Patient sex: M
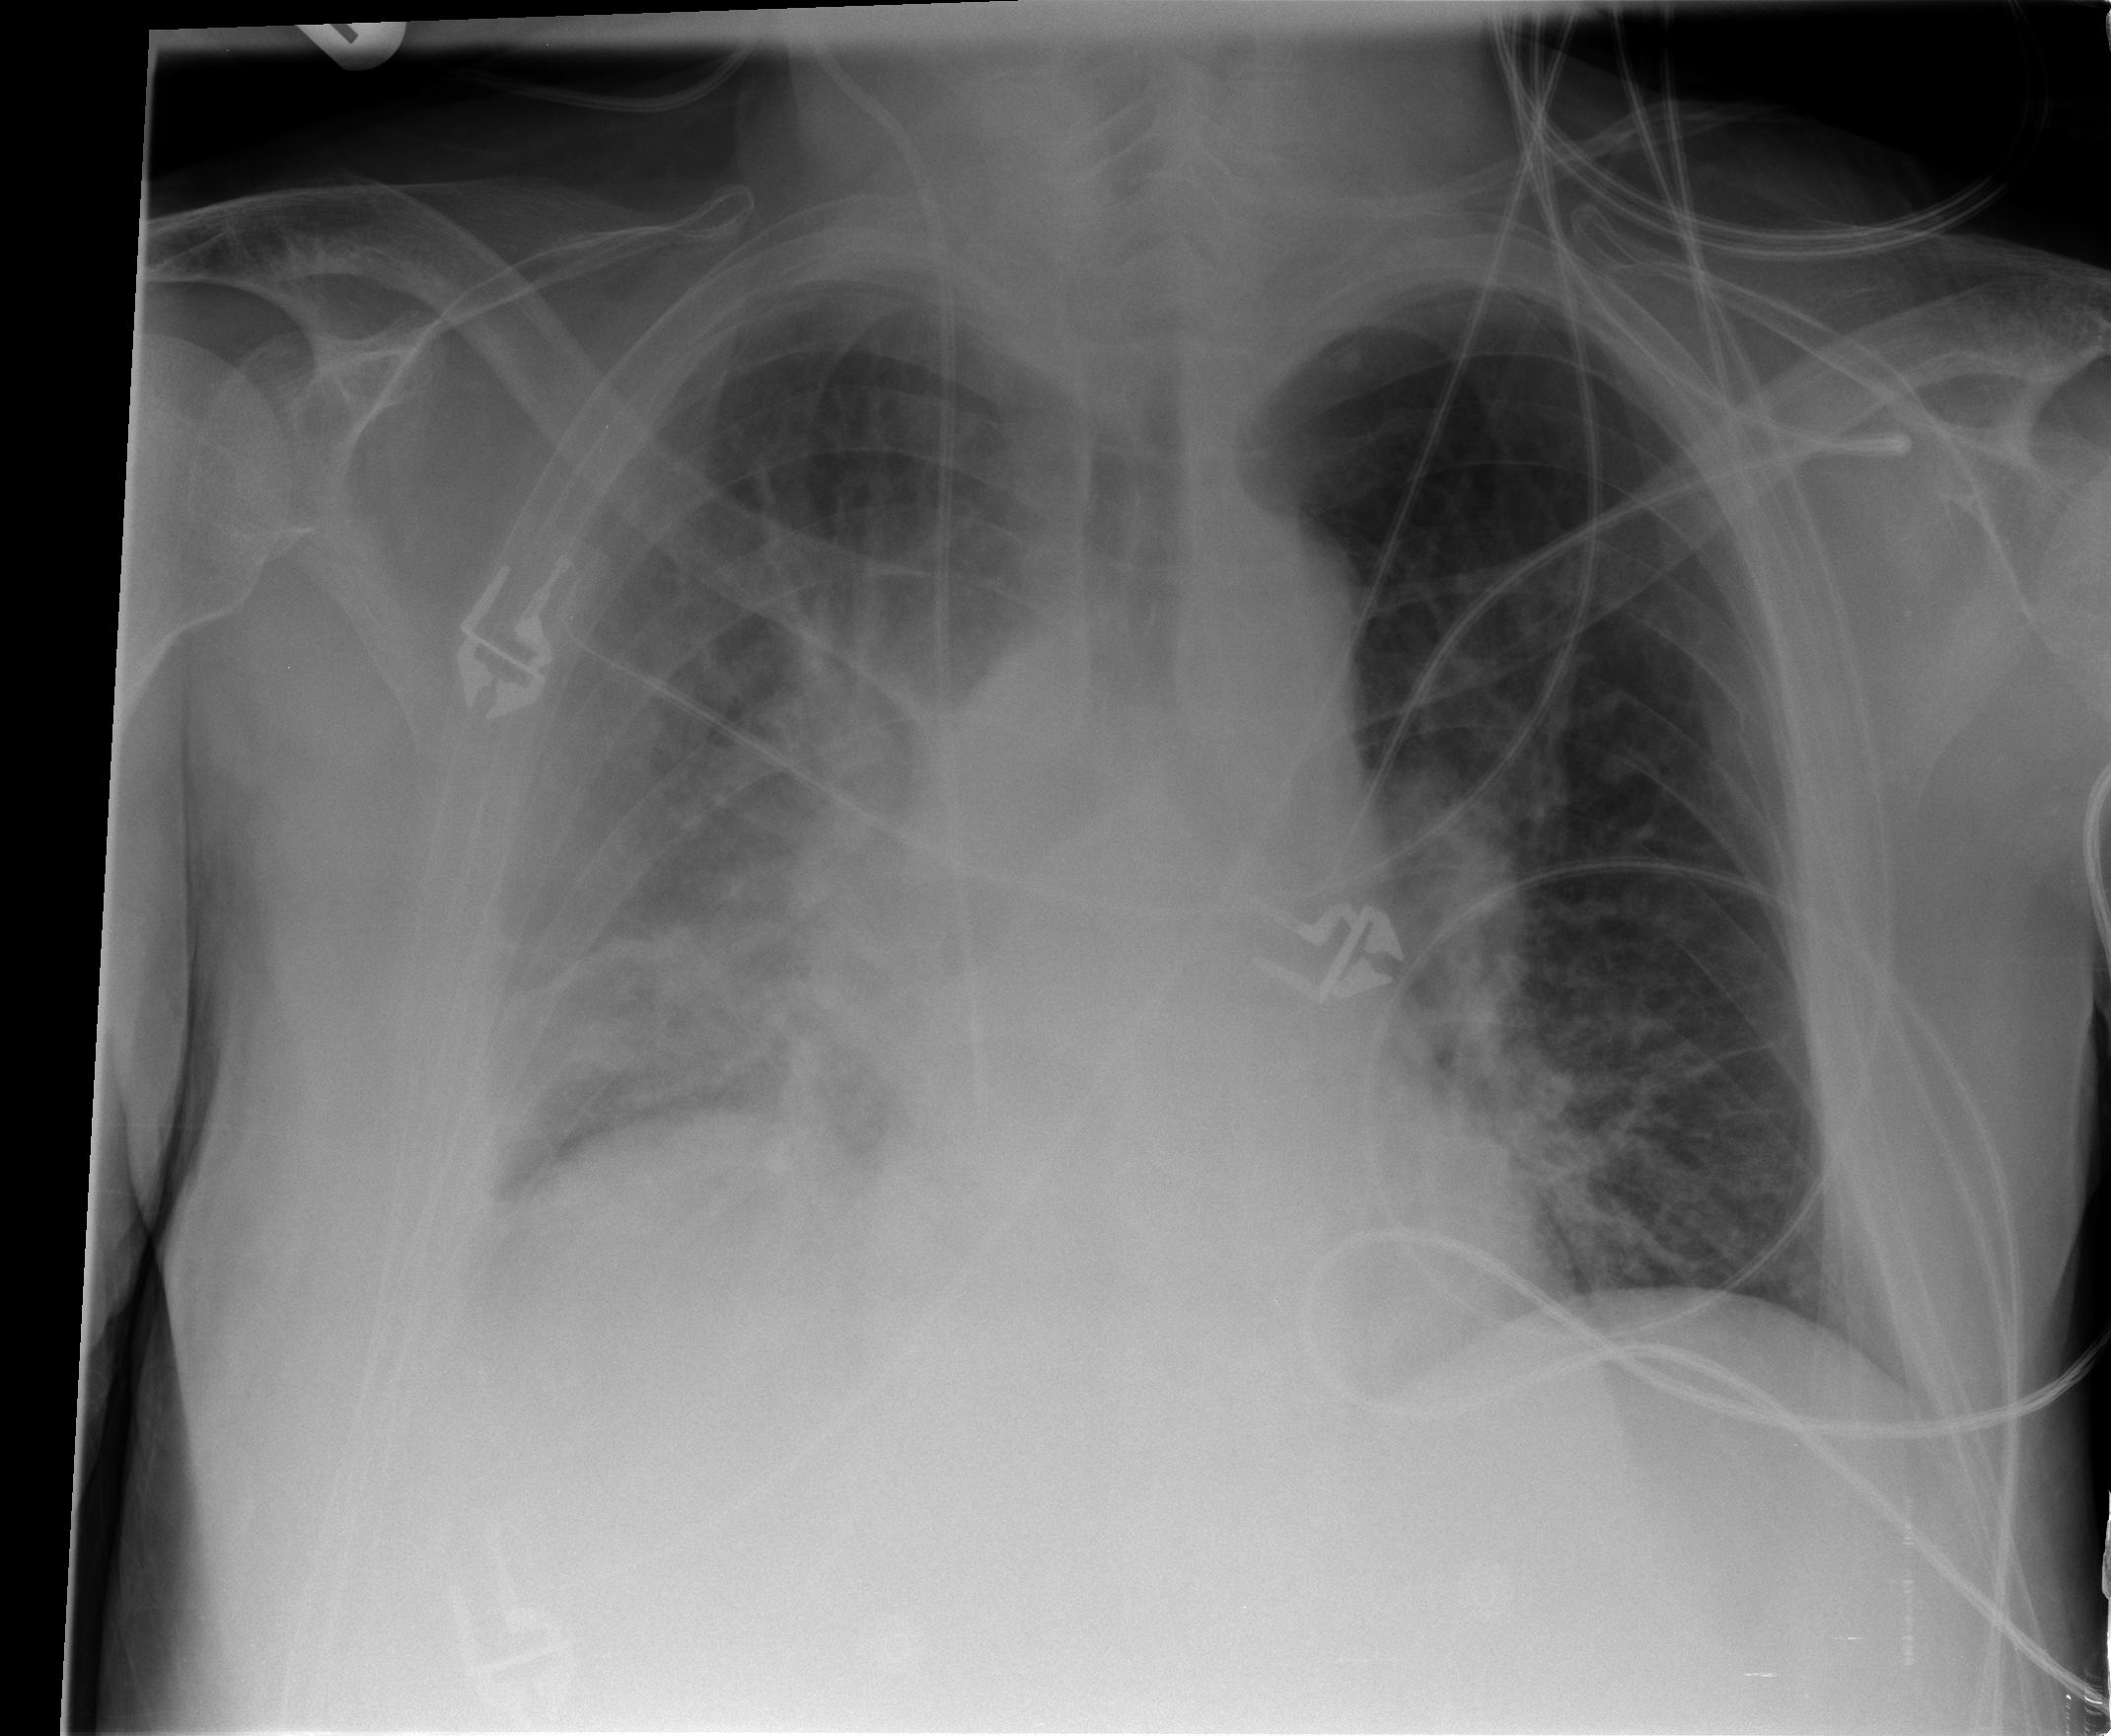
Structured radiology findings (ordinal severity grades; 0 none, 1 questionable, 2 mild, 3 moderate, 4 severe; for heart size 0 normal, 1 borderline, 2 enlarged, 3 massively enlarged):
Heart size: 0
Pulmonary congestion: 0
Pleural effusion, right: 2
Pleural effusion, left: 0
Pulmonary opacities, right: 2
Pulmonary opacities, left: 1
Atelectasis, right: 2
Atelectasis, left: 0